Aerial crown-view tile of a tropical tree (Barro Colorado Island, Panama), acquired 20241216:
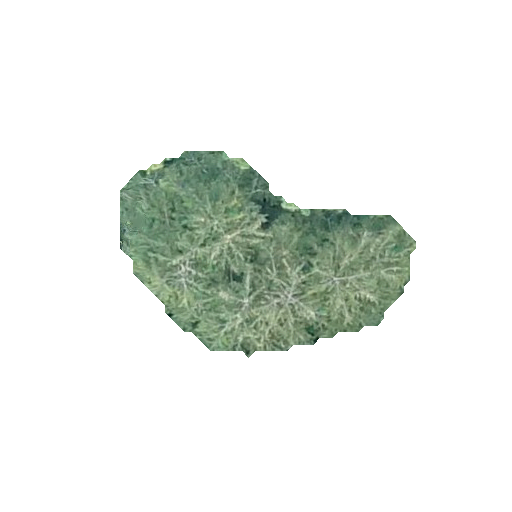
Species: Quararibea stenophylla
GBIF accepted scientific name: Quararibea stenophylla
Crown area: 58.198 m²